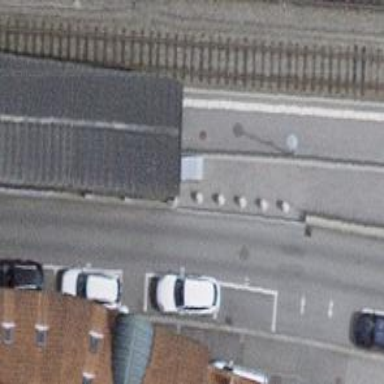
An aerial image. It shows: Bollard.